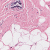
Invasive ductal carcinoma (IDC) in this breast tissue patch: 0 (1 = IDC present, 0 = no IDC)